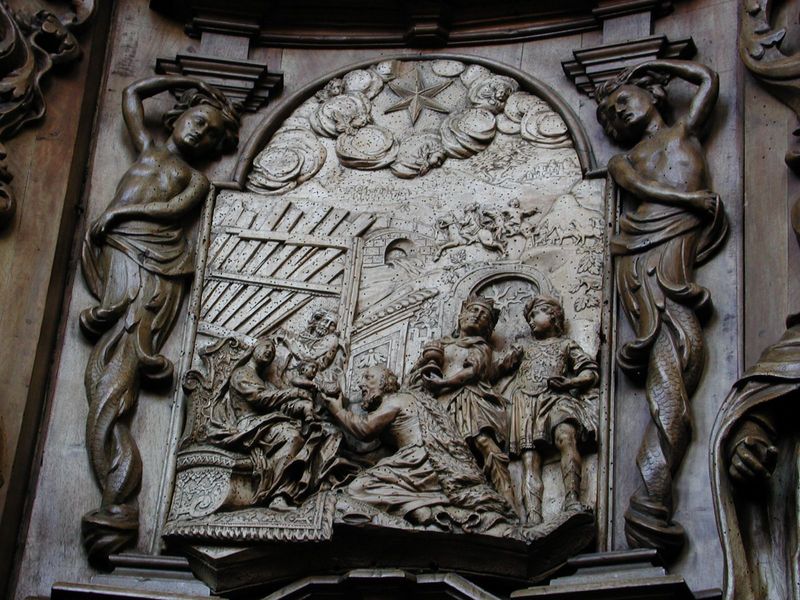
Titel: Chorgestühl
Standort: Bad Schussenried, St. Magnus und Maria (EU - D - BW)
Schlagwörter: himmel, wolken, holz, säulen, sitzend, drei, krone, pferd, engel, relief, bogen, figuren, könig, thron, bronze, oberkörper, religion, stern, knien, schnitzerei, himme, skulpturen, christus, jesus, weihrauch, stall, könige, kränze, heilig, maria, madonna, anbetung, gabe, hirten, josef, joseph, weihnachten, jesuskind, geschenke, caspar, heilige drei könige, balthasar, melchior, myrre, kkönig, überbringen